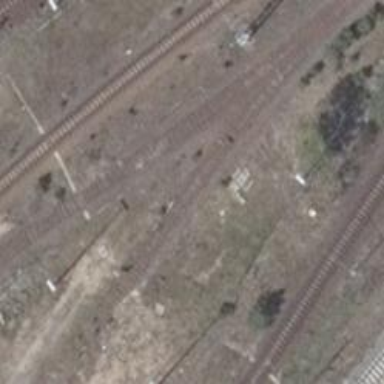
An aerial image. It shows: Rail yard with electrified contact lines for the railway.